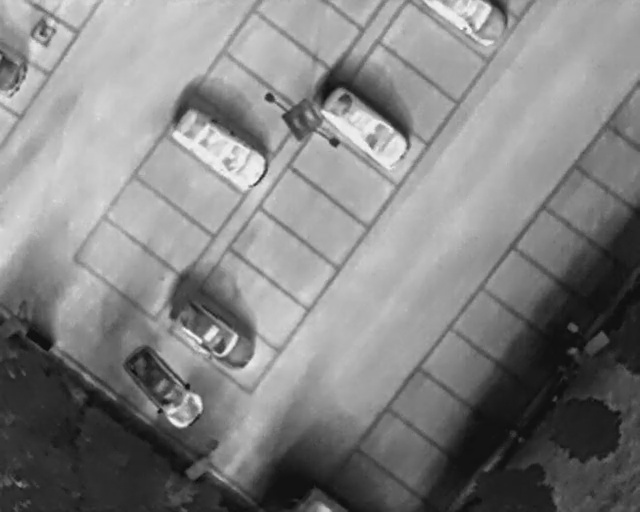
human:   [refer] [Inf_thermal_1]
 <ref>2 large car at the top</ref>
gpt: <box>[[30, 19, 38, 39, 36], [53, 15, 60, 34, 36]]</box>

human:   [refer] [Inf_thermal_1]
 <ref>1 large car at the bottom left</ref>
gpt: <box>[[17, 71, 33, 79, 139]]</box>